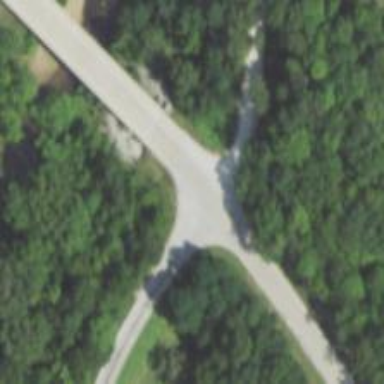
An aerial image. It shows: Secondary road crossing bridge.